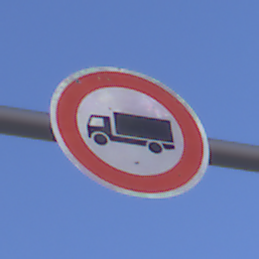
Verkehrszeichen: VerbotFuerKraftfahrzeugeUeberDreiKommaFuenfTonnen
Umgebung: Outdoor, Nature
Tageszeit: SunriseSunset
Wetter: Clear
Licht: Natural
Jahreszeit: NotSpecified
Kontrast: LowContrast